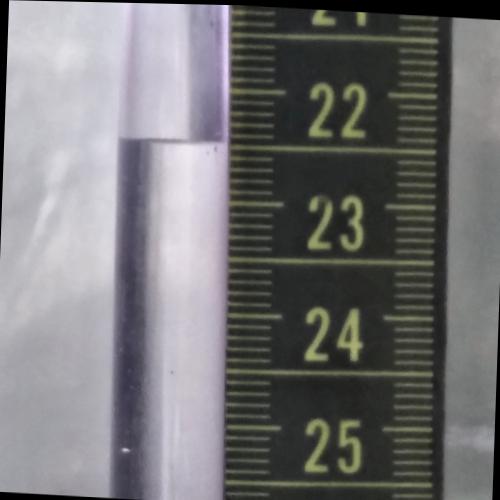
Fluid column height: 22.5 cm